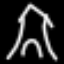
Label: The Eiffel Tower